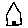
Label: house